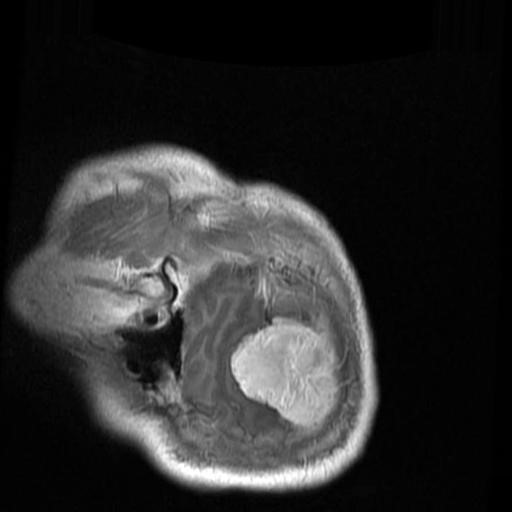
Label: brain_menin